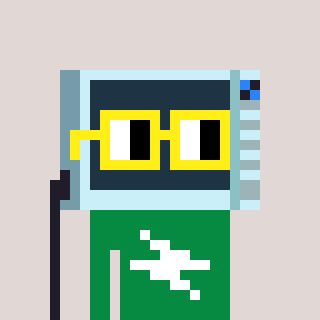
a pixel art character with square yellow glasses, a microwave-shaped head and a green-colored body on a warm background